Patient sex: F
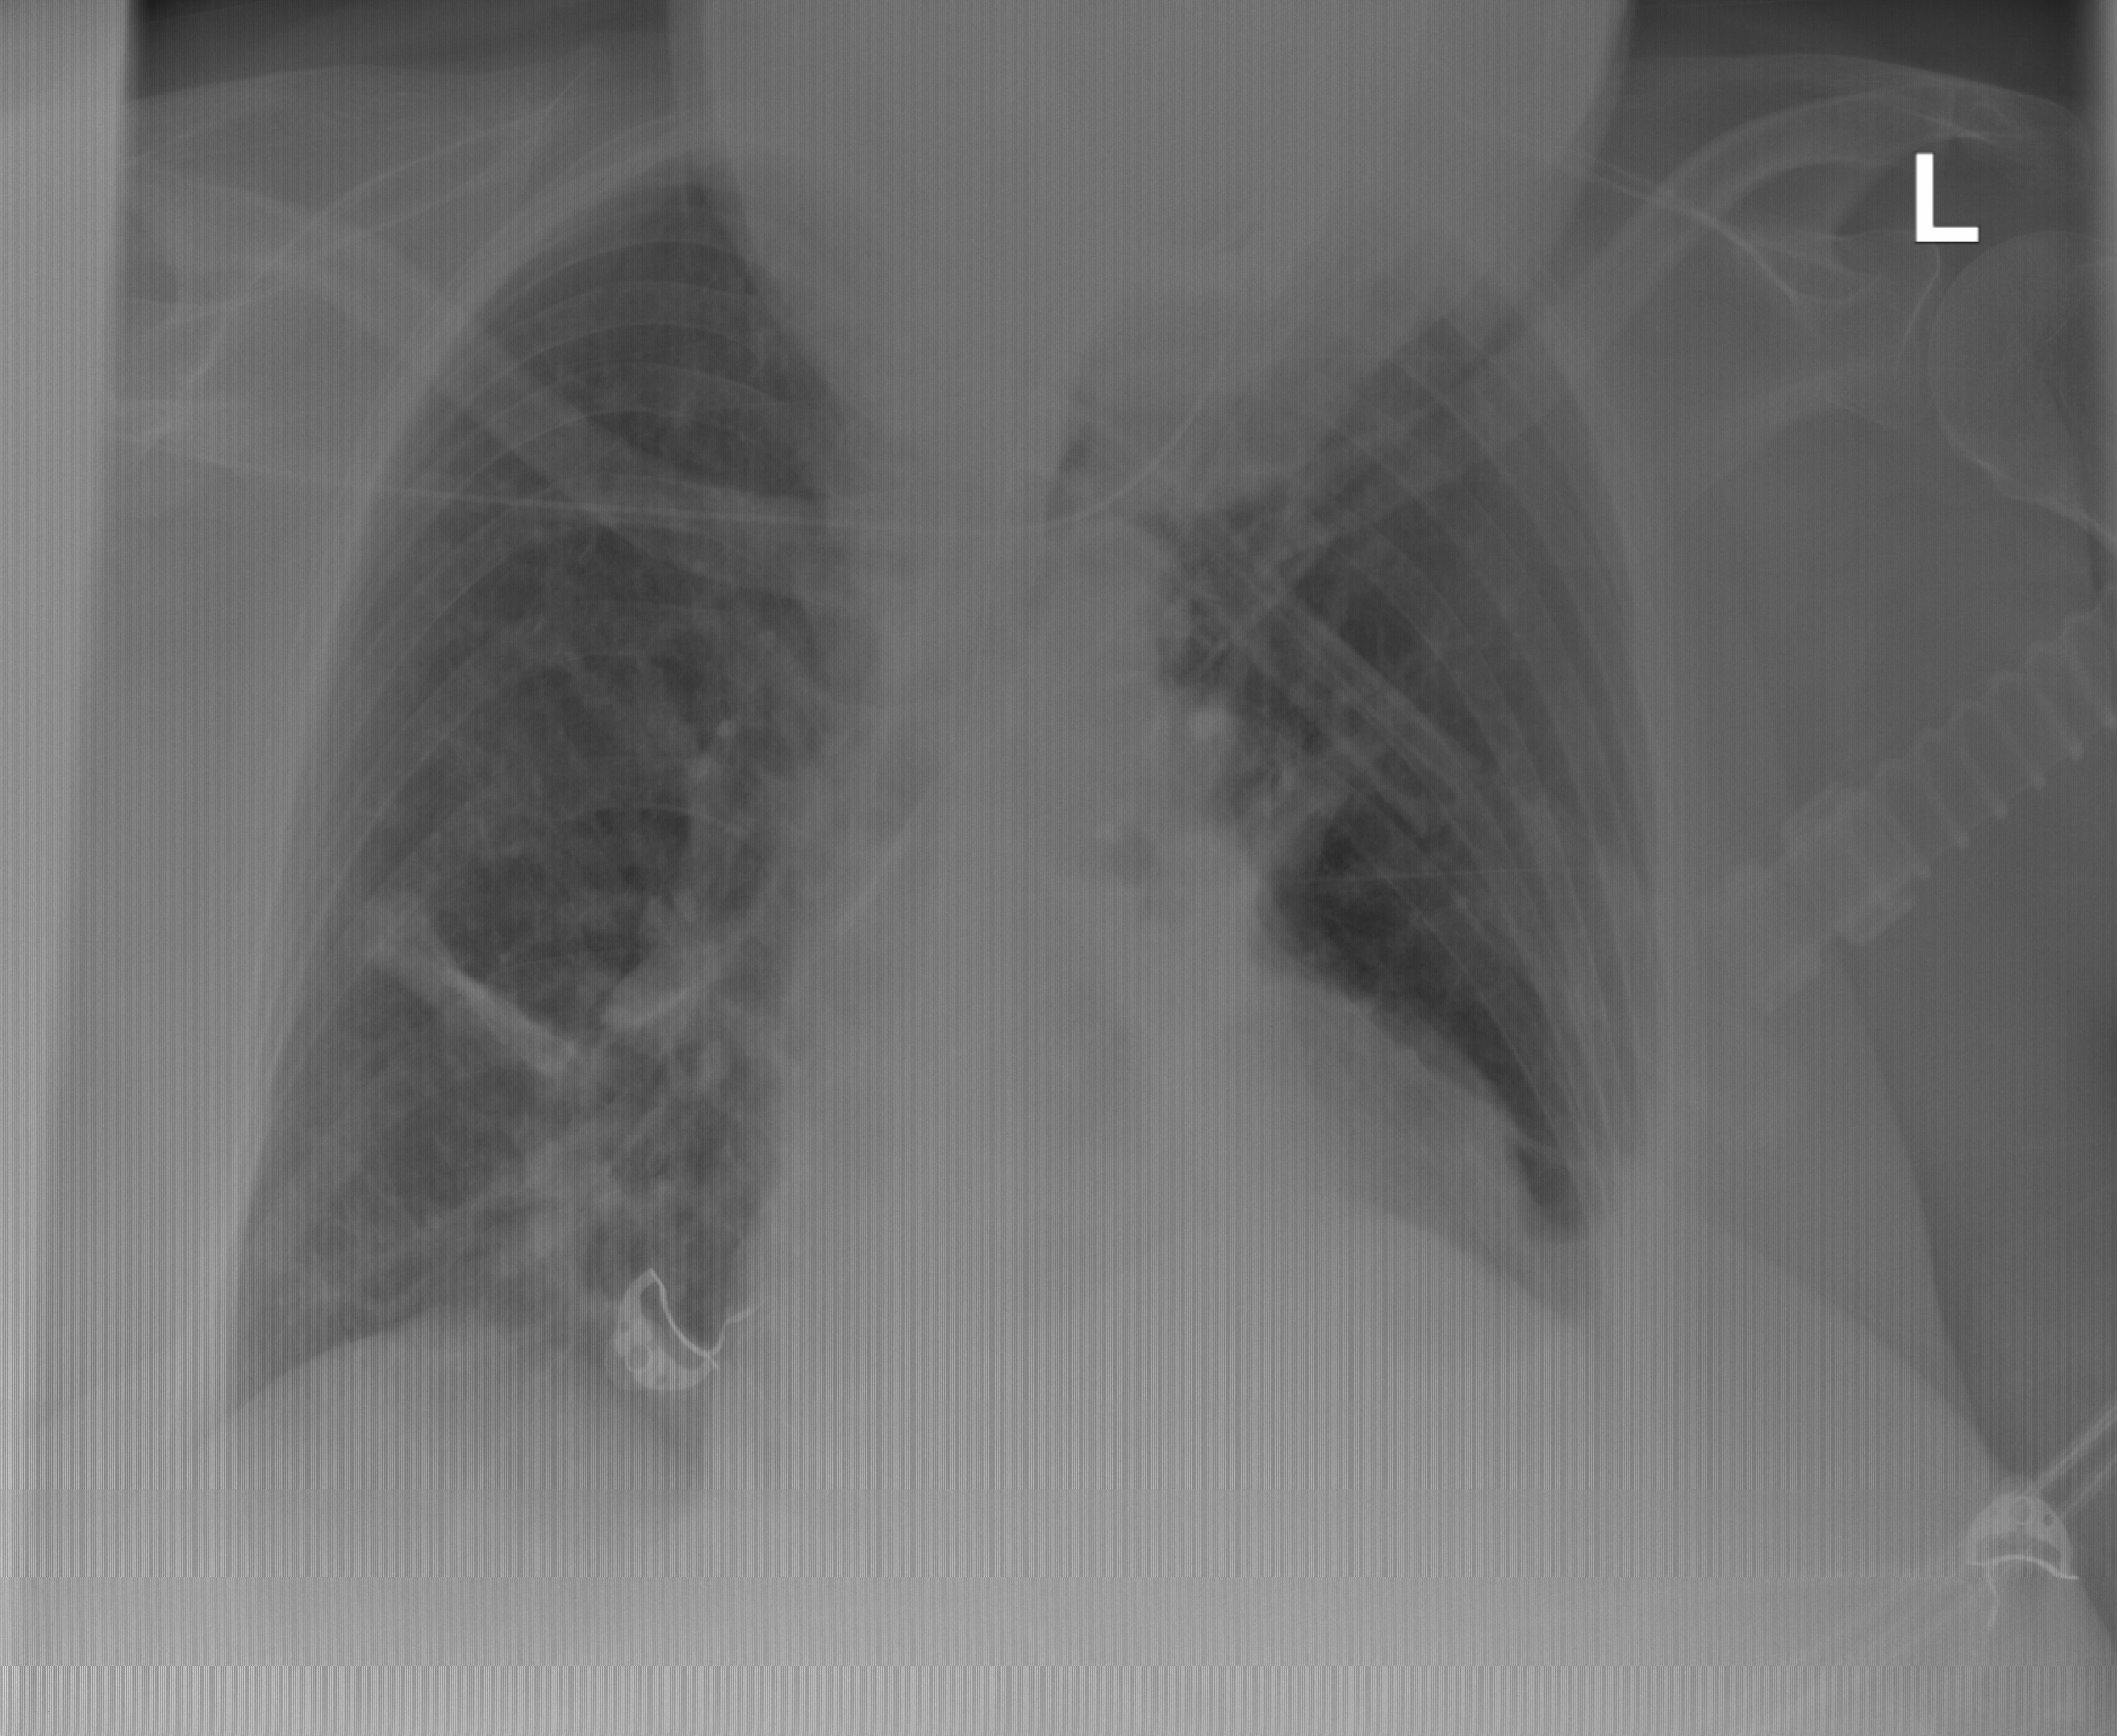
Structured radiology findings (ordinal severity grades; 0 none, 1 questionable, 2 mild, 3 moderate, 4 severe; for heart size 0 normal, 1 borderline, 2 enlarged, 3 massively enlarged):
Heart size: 0
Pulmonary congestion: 0
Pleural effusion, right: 0
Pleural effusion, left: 2
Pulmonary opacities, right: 0
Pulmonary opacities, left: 0
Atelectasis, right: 2
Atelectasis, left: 2